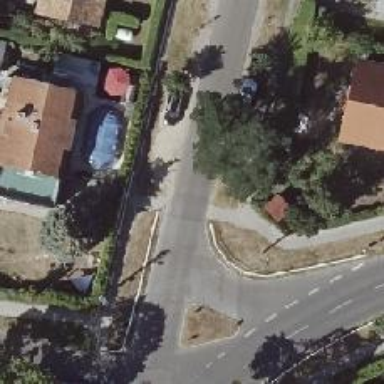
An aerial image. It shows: Road with "give way" sign.